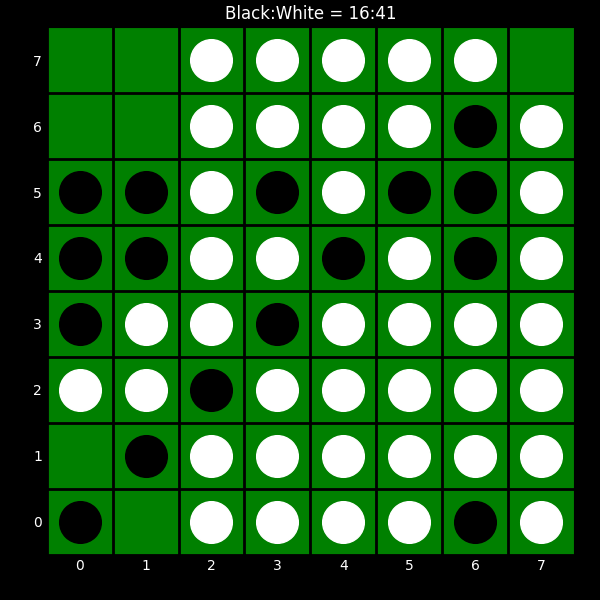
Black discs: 16
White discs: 41